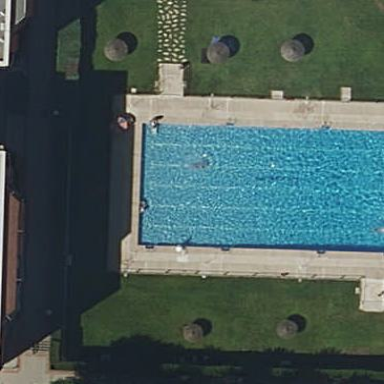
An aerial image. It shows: Swimming pool located in leisure land.